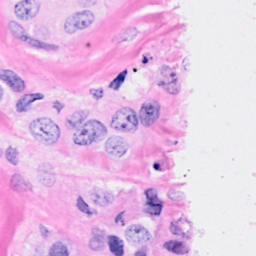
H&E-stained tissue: Breast